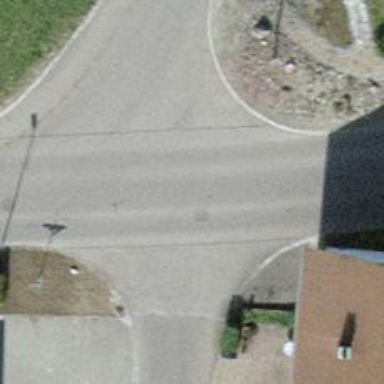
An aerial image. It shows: Asphalt tertiary road without sidewalk.